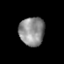
Tissue: prostate
Cell type: T cells
Senescence score: 0.3589
Nuclear area (px): 709
Mean DAPI intensity: 141.048